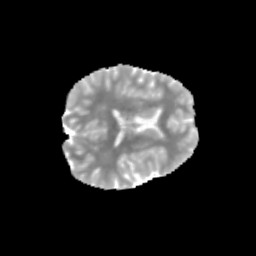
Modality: MD
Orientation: axial
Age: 11
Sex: male
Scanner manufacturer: siemens
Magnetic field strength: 3 T
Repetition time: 3.8 s
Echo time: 0.07 s